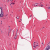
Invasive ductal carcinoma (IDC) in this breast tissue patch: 0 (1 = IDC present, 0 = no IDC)